Question: I am trying to calculate and plot the amplitude 'amp' of the solution of a time dependent 't' differential equation of motion (see 'rhs6') as a function of 'wd' for multiple values of the force coefficient 'f' found in 'f_array'.
So far I have got the code working for plotting 'amp' against 'wd' for a single value of 'f'. The result is a resonance peak:

The code for plotting 'amp' against 'wd' for one value of 'f' (which produced the above image) is given below.
'''
from pylab import *
from scipy.integrate import odeint
from numpy import *
import math
#Parameters.
k = 2.0
m = 1.0
w0 = (k/m)**(1/2)
alpha = 0.2
l = alpha/(2*m)
f = 1.0
wd = w0 + 0.025
beta = 0.2
t_fixed = 2.0
#Arrays.
t = linspace(0.0, 400.0, 400.0)
wd_array = linspace(w0-1.0, w0+1, 400.0)
f_array = linspace(10.0, 100.0, 3.0)
#Time step.
init_x = 0.0
init_v = 0.0
dx = 15.0
dv = 0.0
init_cond = [init_x,init_v]
init_cond2 = [init_x + dx,init_v + dv]
def rhs6(c,t,wd):
c0dot = c[1]
c1dot = -2*l*c[1] - w0*w0*c[0] + (f/m)*cos((wd)*t)
return [c0dot, c1dot]
amp_array=[]
for wd in wd_array:
res = odeint(rhs6, init_cond, t, args=(wd,))
amp = max(res[:,0])
amp_array.append(amp)
plot(wd_array, amp_array)
xlabel('Driving frequency, wd')
ylabel('Ampltiude, amp')
show()
'''
Now I wish to find 'amp' against 'wd' for multiple values of 'f'. I have tried to do this by basically making a 'for' loop statement over the 'f_array'. However, my approach does not work and I get the error:
'setting an element with a sequence'.
As it's good to show an attempt, below is mine.
'''
from pylab import *
from scipy.integrate import odeint
from numpy import *
import math
#Parameters.
k = 2.0
m = 1.0
w0 = (k/m)**(1/2)
alpha = 0.2
l = alpha/(2*m)
f = 1.0
wd = w0 + 0.025
beta = 0.2
t_fixed = 2.0
#Arrays.
t = linspace(0.0, 200.0, 200.0)
wd_array = linspace(w0-1.0, w0+1, 200.0)
f_array = linspace(10.0, 200.0, 3.0)
#Time step.
init_x = 0.0
init_v = 0.0
dx = 15.0
dv = 0.0
init_cond = [init_x,init_v]
init_cond2 = [init_x + dx,init_v + dv]
def rhs6(c,t,wd,f):
c0dot = c[1]
c1dot = -2*l*c[1] - w0*w0*c[0] + (f/m)*cos((wd)*t)
return [c0dot, c1dot]
full_array = zeros(len(f_array))
for index,force in enumerate(f_array):
amp_list = []
for wd in wd_array:
res = odeint(rhs6, init_cond, t, args=(wd,force))
amp = max(res[:,0])
amp_list.append(amp)
print(res)
amp_array = array(amp_list)
full_array[index] = amp_array
for f in full_array:
plot(wd, amp)
show()
'''
Any ideas?
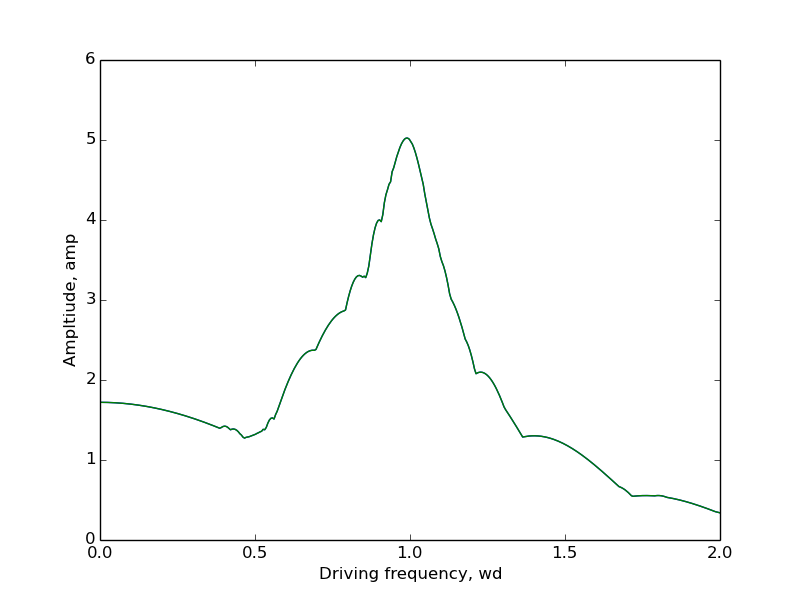
Answer: Your issue is that 'full_array' is a numpy array and you're trying to set an element inside it as a list, hence the 'setting an element with a sequence'.
To solve this you can instead create a two-dimensional numpy array and then set each of the rows to be 'amp_array' as below
'''
from pylab import *
from scipy.integrate import odeint
from numpy import *
import math
#Parameters.
k = 2.0
m = 1.0
w0 = (k/m)**(1/2)
alpha = 0.2
l = alpha/(2*m)
f = 1.0
wd = w0 + 0.025
beta = 0.2
t_fixed = 2.0
#Arrays.
t = linspace(0.0, 200.0, 200.0)
wd_array = linspace(w0-1.0, w0+1, 200.0)
f_array = linspace(10.0, 200.0, 3.0)
#Time step.
init_x = 0.0
init_v = 0.0
dx = 15.0
dv = 0.0
init_cond = [init_x,init_v]
init_cond2 = [init_x + dx,init_v + dv]
def rhs6(c,t,wd,f):
c0dot = c[1]
c1dot = -2*l*c[1] - w0*w0*c[0] + (f/m)*cos((wd)*t)
return [c0dot, c1dot]
full_array = zeros((len(f_array),len(wd_array)))
for index,force in enumerate(f_array):
amp_list = []
for wd in wd_array:
res = odeint(rhs6, init_cond, t, args=(wd,force))
amp = max(res[:,0])
amp_list.append(amp)
# print(res)
amp_array = array(amp_list)
full_array[index,:] = amp_array
for f in full_array:
plot(wd_array, f)
show()
'''
Alternatively you could follow <URL> to create your 'full_array'.
Your 'for' loop at the end to plot the arrays was also incorrect and so I've edited that. The graph looks like